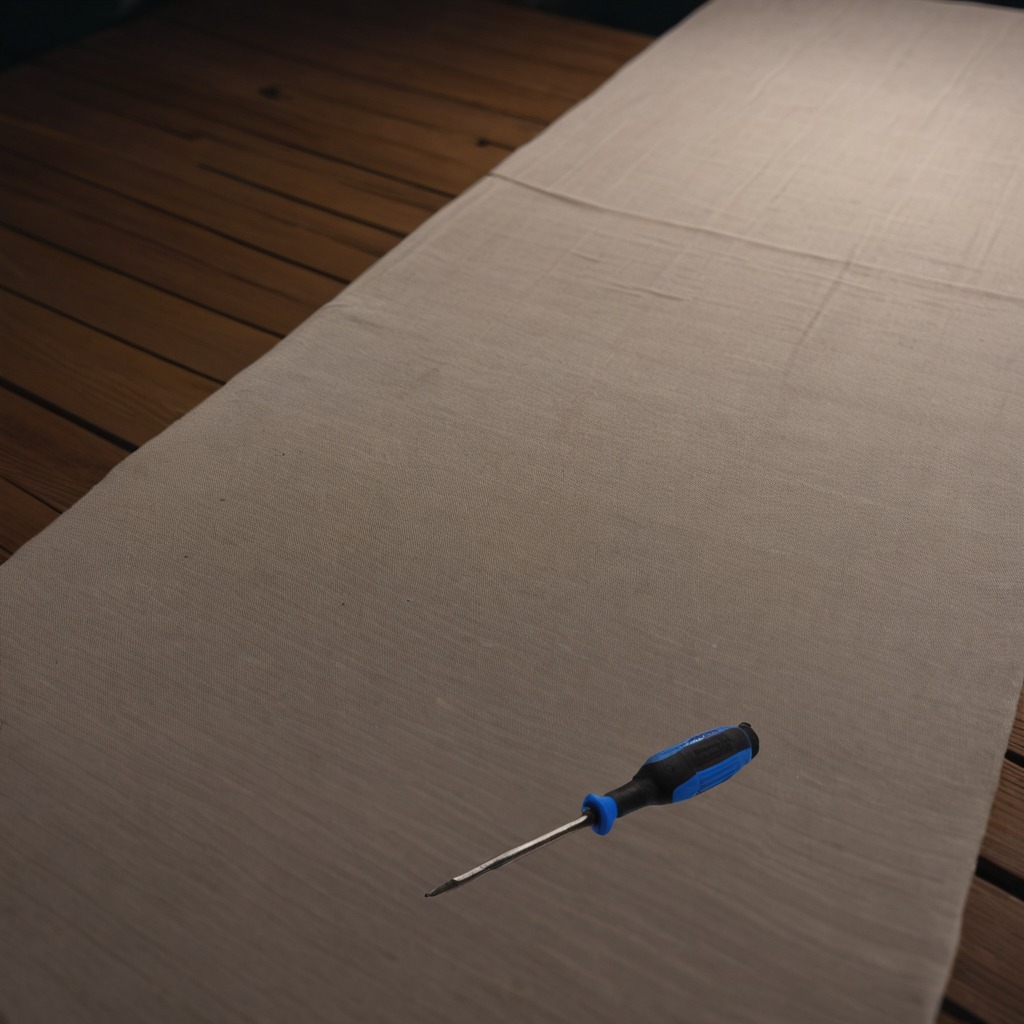
A screwdriver lies on the wooden table.